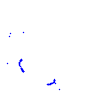
Particle: proton